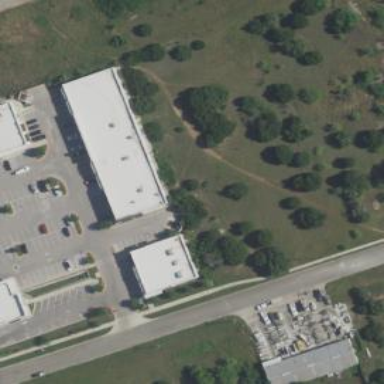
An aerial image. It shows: Veterinary facility.